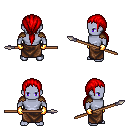
a pixel art fantasy rpg character, male body template, dark elf, purple skin, leather shoulder armor, robe skirt, red ponytail hairstyle, gold gloves, spear, four views (front, back, left, right), 2x2 character sprite sheet, small pixel art, hard edges, no anti-aliasing